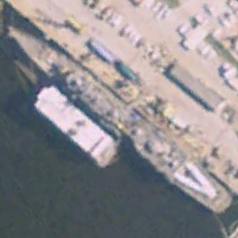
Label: cruiser